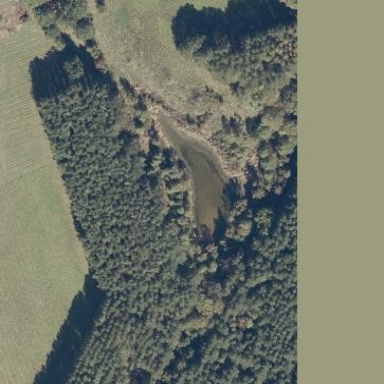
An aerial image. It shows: Pond with natural water.